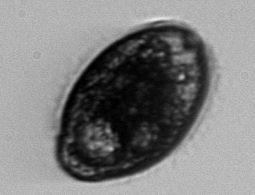
Label: Pleuronema